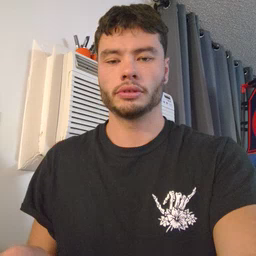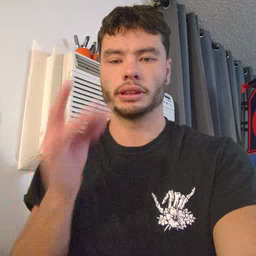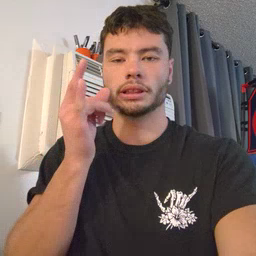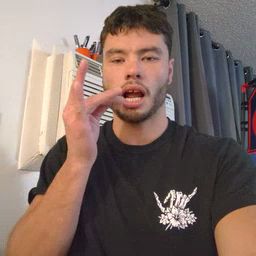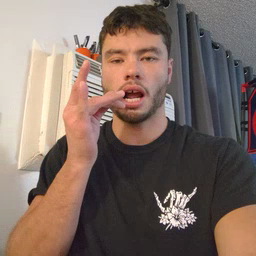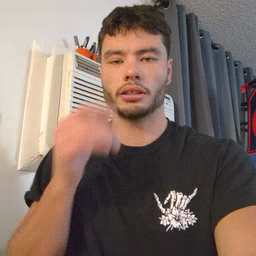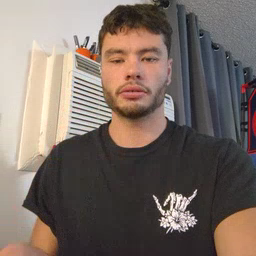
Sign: snack